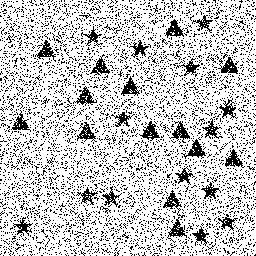
Squares: 0
Triangles: 14
Stars: 14
Total shapes: 28